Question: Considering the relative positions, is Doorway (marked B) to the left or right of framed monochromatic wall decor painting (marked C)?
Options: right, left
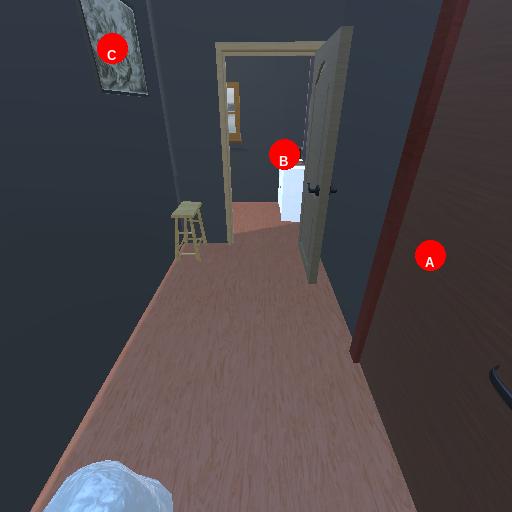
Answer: right